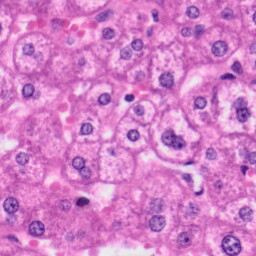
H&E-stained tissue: Liver